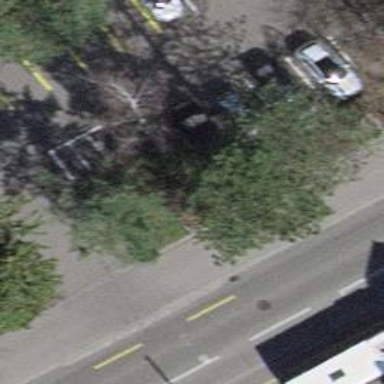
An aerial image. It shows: Bicycle parking area.